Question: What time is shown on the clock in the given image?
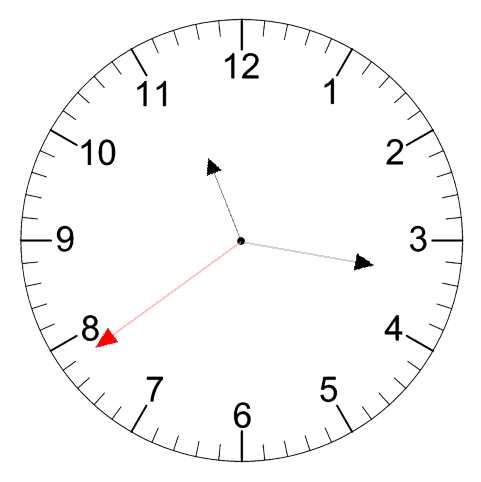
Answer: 11:16:39